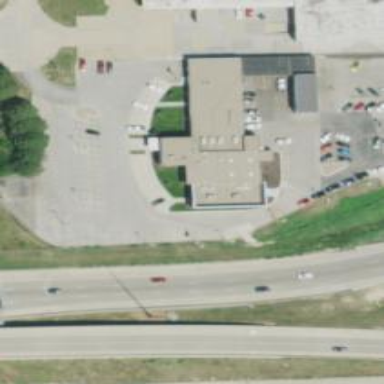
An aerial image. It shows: Retail building.